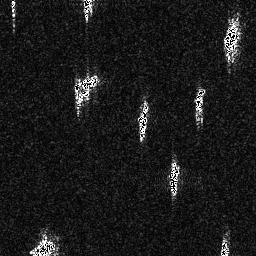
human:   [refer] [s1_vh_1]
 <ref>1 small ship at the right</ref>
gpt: <box>[[75, 33, 80, 48, 0]]</box>

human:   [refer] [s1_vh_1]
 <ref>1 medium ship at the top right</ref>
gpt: <box>[[86, 6, 93, 22, 0]]</box>

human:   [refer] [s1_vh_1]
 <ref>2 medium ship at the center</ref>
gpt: <box>[[28, 27, 38, 41, 0]], [[53, 38, 58, 55, 0]]</box>